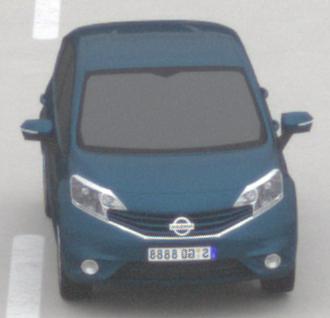
Make: Nissan
Model: Note 1.2
Detailed model: Note (E12) (10/13 - 12/16)
Model produced from: 2013/10
Model produced until: 2015/09
Doors: 5
Color: blue
Road condition: dry road
Daytime: midday
Contrast: low contrast